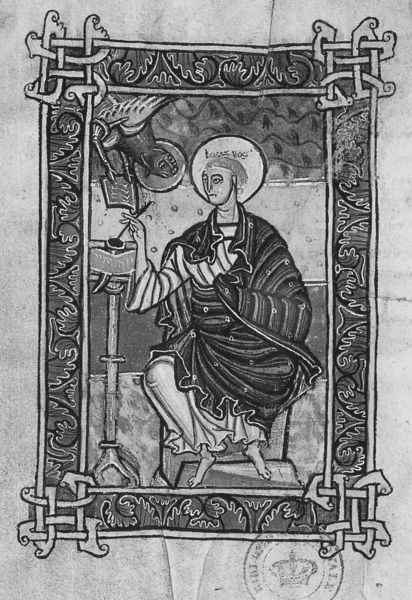
Titel: Evangeliar
Standort: Herkunftsregion: Paris (EU - F)
Institution: Paris, Bibliothèque Nationale
Schlagwörter: fuß, mann, weiß, sitzen, schwarz, tier, mensch, rahmen, gewand, krone, kreis, füße, bordüre, kerze, pinsel, tinte, heiligenschein, schreiben, heiliger, wandbehang, markus, buchmalerei, evangelist, lukas, matthäus, ägidius, ägidis